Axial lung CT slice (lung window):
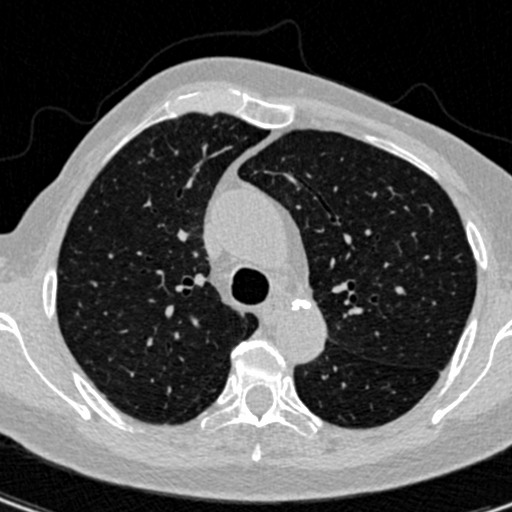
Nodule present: yes
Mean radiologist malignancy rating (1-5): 3